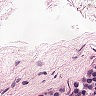
Metastatic tissue present: no